Question: My legend is running into my x axis values, I can't figure out how to fix it.
I already tried both
'''
renderer.setFitLegend(true);
'''
and
'''
renderer.setLegendHeight(10);
'''
Both of them just make the legend disappear and the latter one sometimes cuts my chart from the screen.
Here is how it currently looks:
Thanks
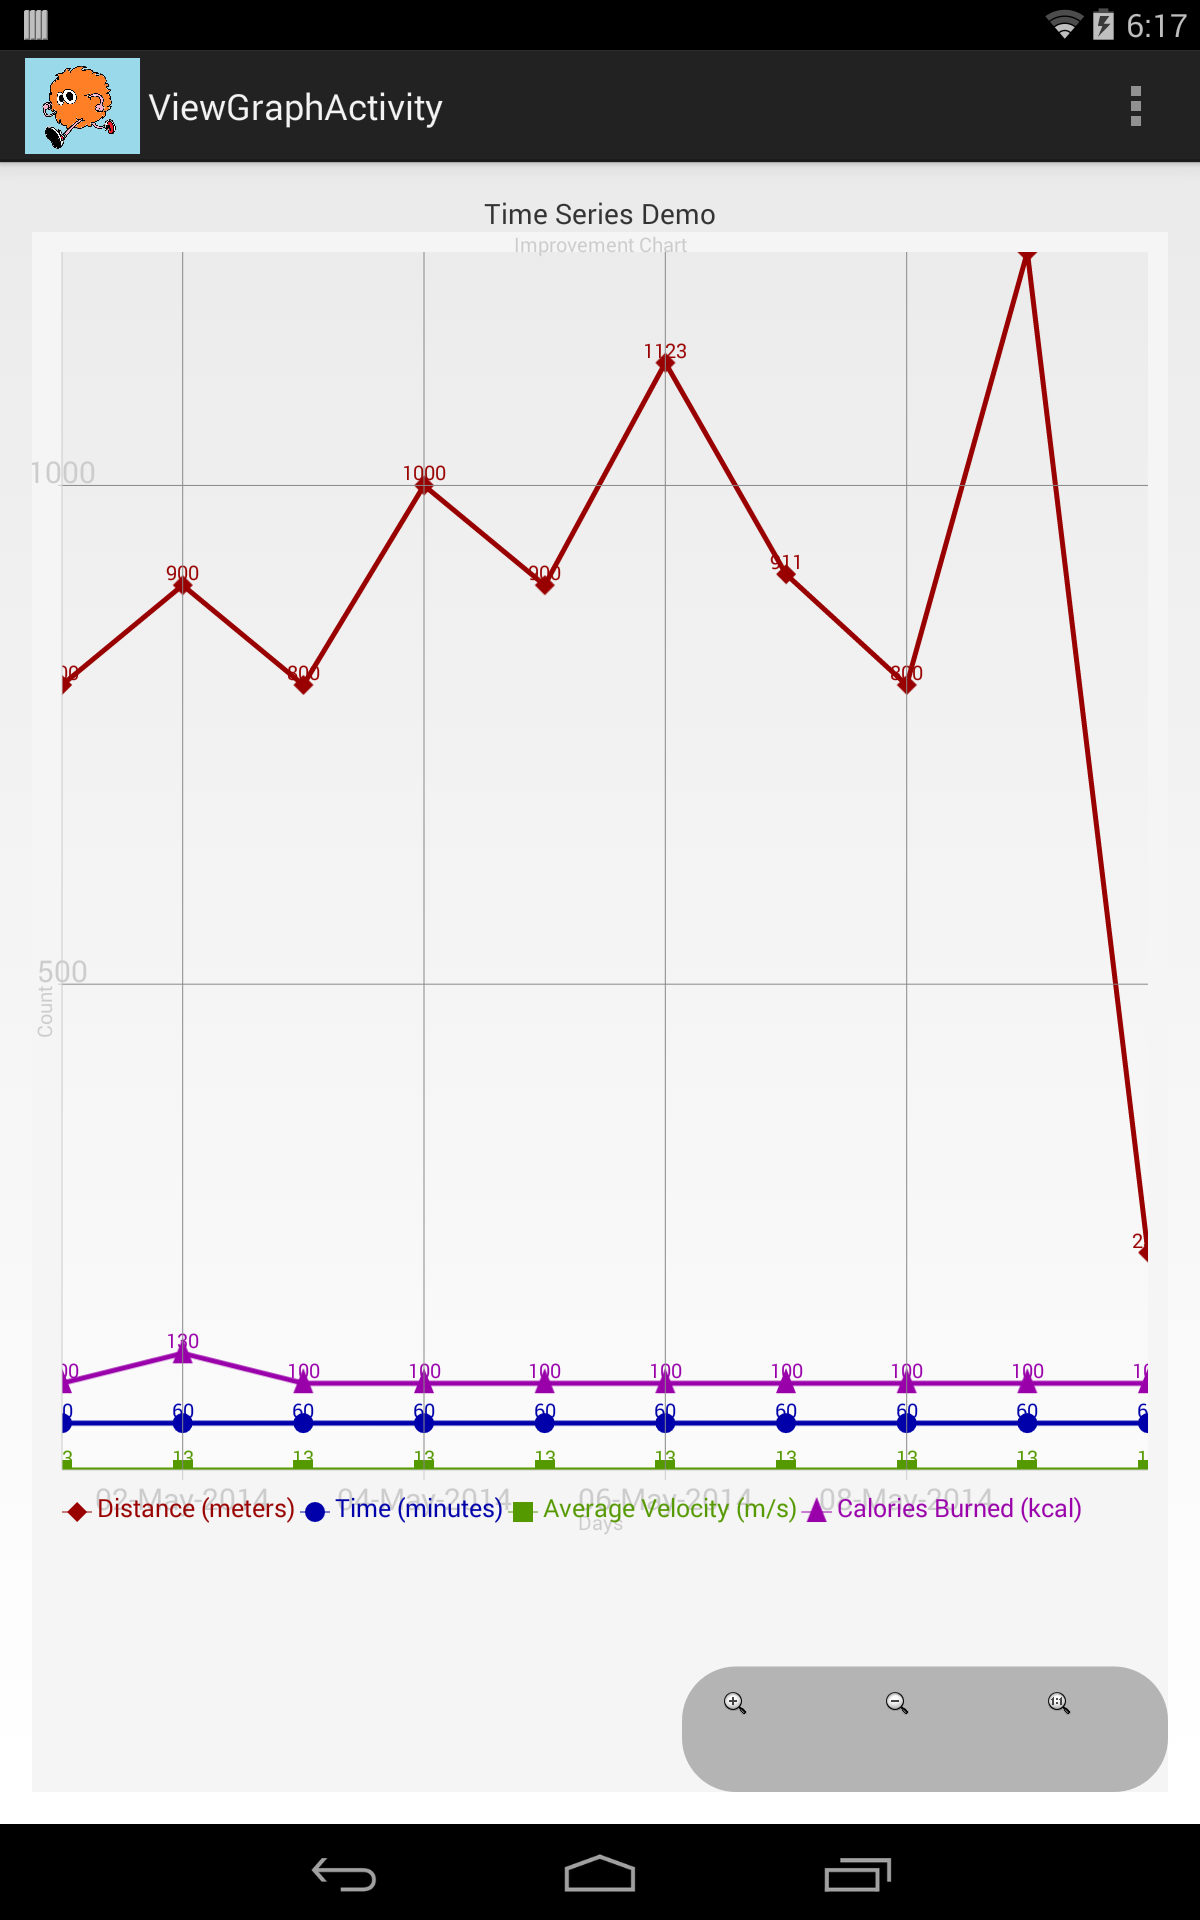
Answer: Try 'renderer.setMargins(new int[] { 50, 50, 25, 22 });'